Question: I have a simple rails nesting project that I'm practicing with and I'm having an issue that I can't seem to spot.
When I visit the url: 'localhost:3000/authors/1/books' I get ALL the books - not the books that correspond to the author with an id=1.
Here is some of my code:
I have an model and controller, and a author and controller:
'''
class Author < ActiveRecord::Base
has_many :books
end
class Book < ActiveRecord::Base
belongs_to :author
end
'''
The routes file looks like this:
'''
resources :authors do
resources :books
end
'''
Here is the migration for Books:
'''
class CreateBooks < ActiveRecord::Migration
def self.up
create_table :books do |t|
t.string :title
t.integer :author_id
t.timestamps
end
end
def self.down
drop_table :books
end
end
'''
It contains an attribute for
I also have this code in the Books _form.html.erb file:
'''
<div class="field">
<%= f.label :author_id %><br />
<%= f.collection_select(:author_id, Author.all, :id, :first_name) %>
</div>
'''
I am able to choose an author from the drop-down box and save it successfully. The database shows that the author_id is indeed being saved to the corresponding Book model.
When I run 'rake routes' I get this as one of the routes:
'''
author_books GET /authors/:author_id/books(.:format)
'''
But, when I try this url - I just get a listing of books. Not books corresponding to the proper author.
Also, I have my controllers setup to return JSON and when I put 'localhost:3000/authors.json' it returns the proper JSON object, but when I put 'localhost:3000/authors/1/books.json' it returns ''
Here is a screen shot of my current database listings to show that the data is definitely there:

---
After running 'rails console' I get the correct data - so I'm not sure why the route is still not working:
'''
irb(main):002:0> Author.find(1).books
=> [#<Book id: 1, title: "Carrie", author_id: 1, created_at: "2012-01-08 21:20:57", updated_at: "201
2-01-08 21:20:57">]
'''
<URL>
<URL>
<URL>
Sorry, just realized I miss-worded the original question up top - I'm getting the whole list of , not - corrected
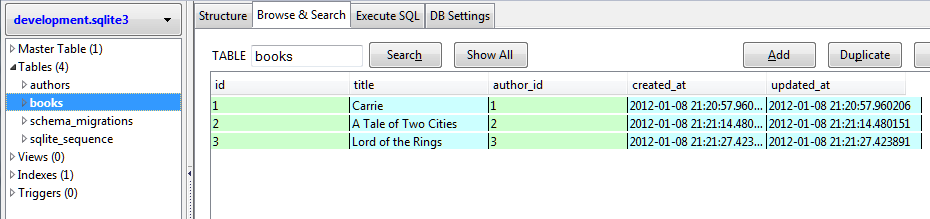
Answer: You need to show us your index action in the controller. I'm guessing you have Book.all... You need
'''
@author = Author.includes(:books).find(params[:author_id])
'''
you also might want
'''
@books = @author.books
'''
Also in your show method make sure you do this
'''
@author = Author.find(params[:author_id])
@book = @author.books.find(params[:id])
'''
instead of
'''
@book = Book.find(params[:id])
'''